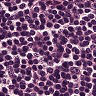
Metastatic tissue present: no